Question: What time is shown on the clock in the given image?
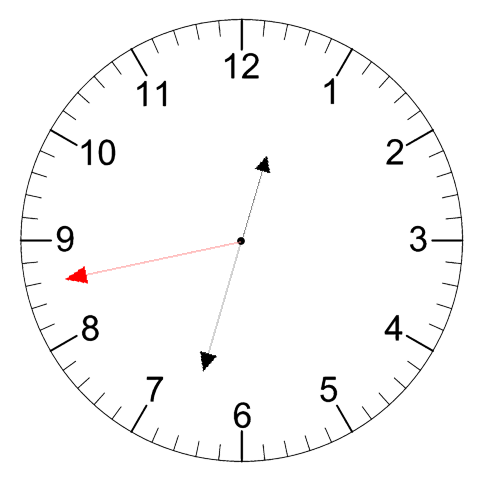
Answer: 12:32:43